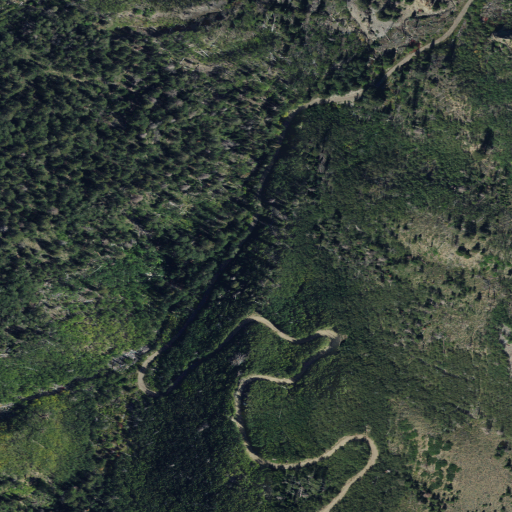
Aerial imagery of depression(s) in Utah named Blue Basin containing shrub, evergreen forest, mixed forest, and deciduous forest